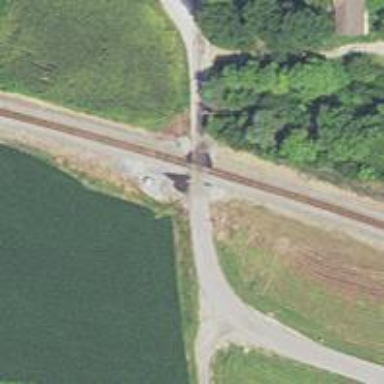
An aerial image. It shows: Railway level crossing.